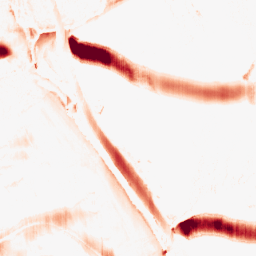
Category: morphological
Decomposition family: morphological_ellipse
Decomposition parameters: operation: opening
width: 30
height: 5
Upsampling method: sinc_hamming
Upsampling parameters: scale: 2
kernel_size: 4
Upsampling scale: 2